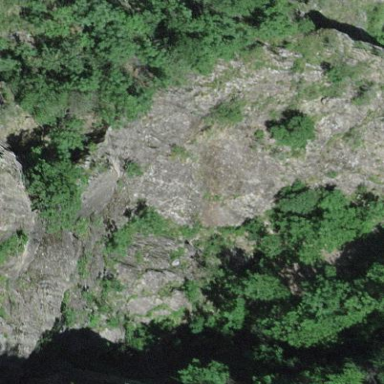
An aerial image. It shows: Natural scree.